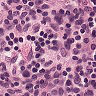
Metastatic tissue present: no